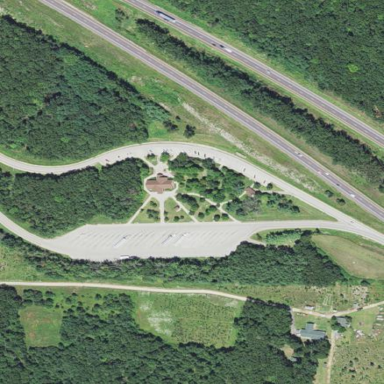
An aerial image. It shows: Rest area on the road.